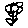
Label: flower